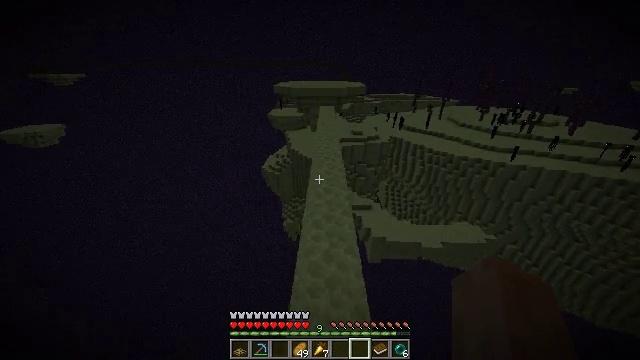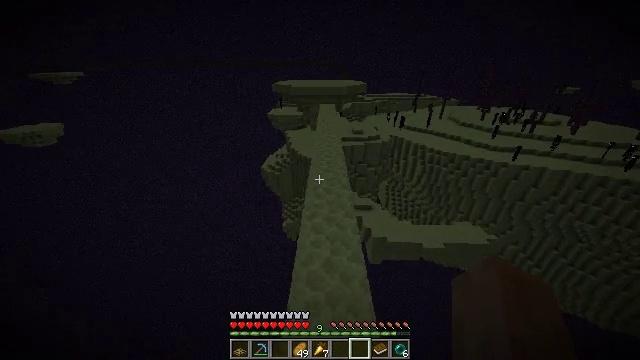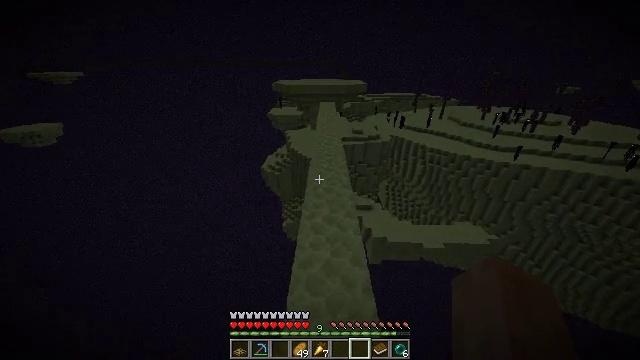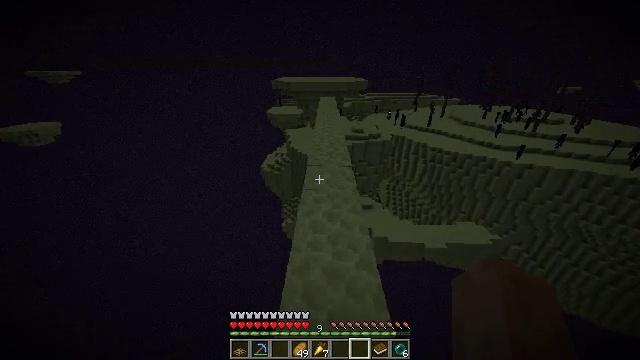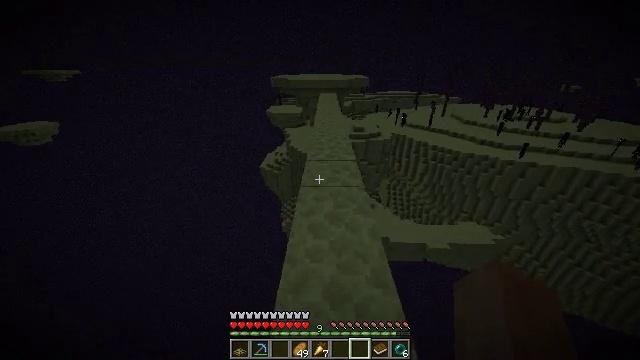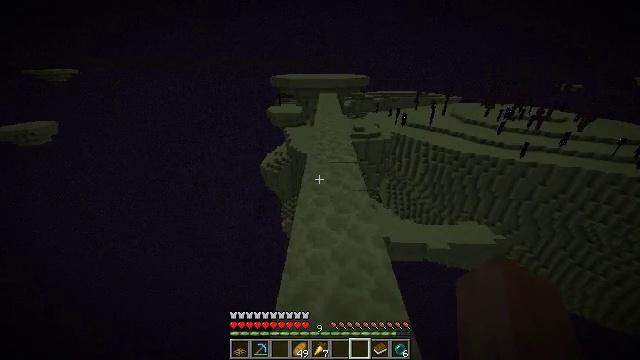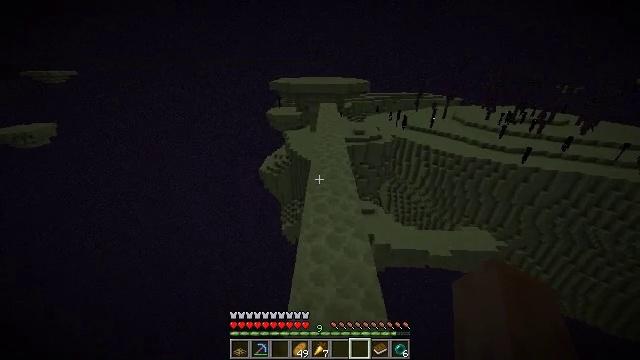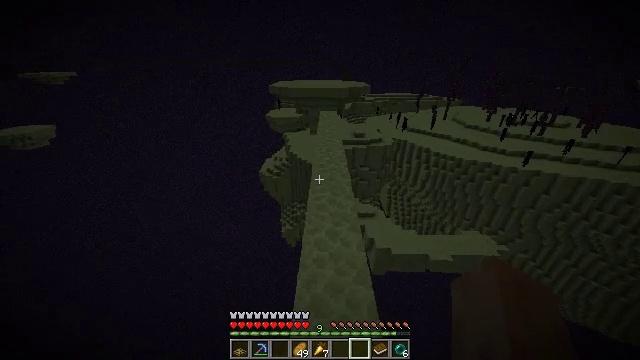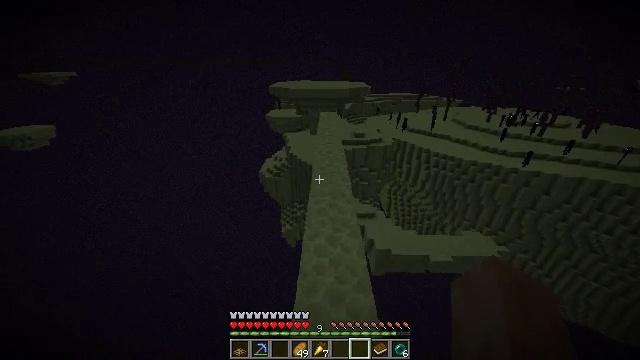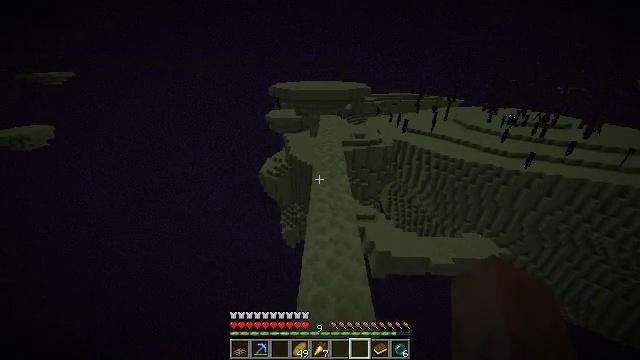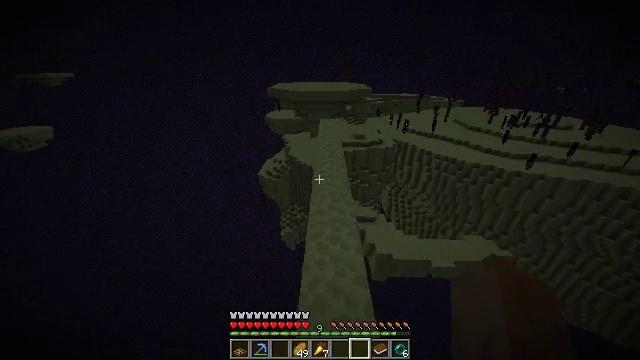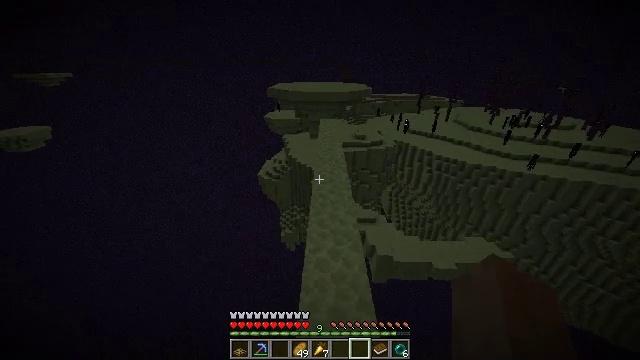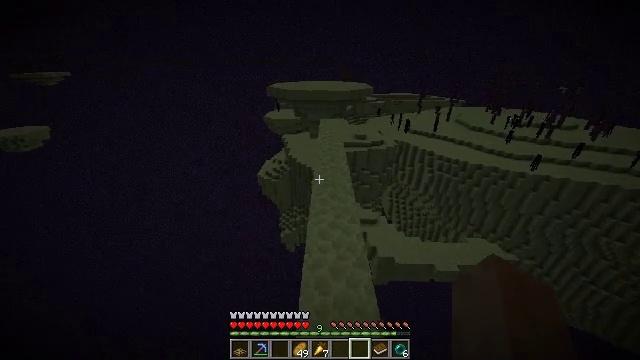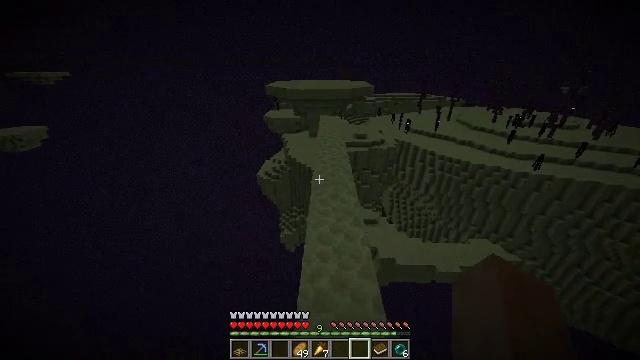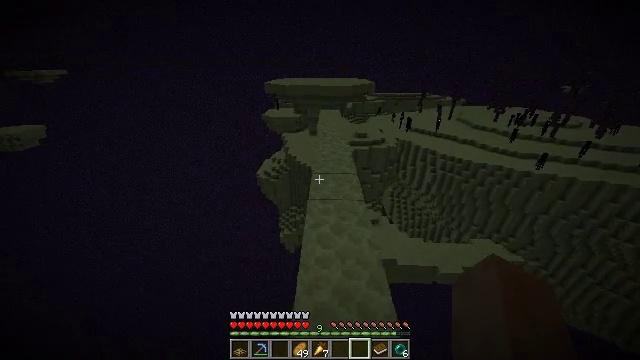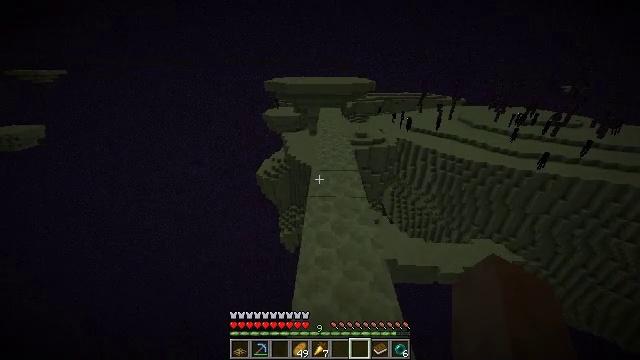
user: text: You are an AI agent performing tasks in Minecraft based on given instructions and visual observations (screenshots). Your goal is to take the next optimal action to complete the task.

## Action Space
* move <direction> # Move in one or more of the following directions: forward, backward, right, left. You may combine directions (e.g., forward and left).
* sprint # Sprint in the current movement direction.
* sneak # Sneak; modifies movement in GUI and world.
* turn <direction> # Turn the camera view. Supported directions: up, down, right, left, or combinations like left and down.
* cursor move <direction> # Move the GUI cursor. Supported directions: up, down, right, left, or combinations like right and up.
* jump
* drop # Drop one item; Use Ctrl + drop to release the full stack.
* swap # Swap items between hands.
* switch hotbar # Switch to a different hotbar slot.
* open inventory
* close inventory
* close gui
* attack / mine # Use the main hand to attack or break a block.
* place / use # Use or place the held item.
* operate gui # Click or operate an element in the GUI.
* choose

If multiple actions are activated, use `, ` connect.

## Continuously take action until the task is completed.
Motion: motion action
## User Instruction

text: Mine the end stone in the End dimension.
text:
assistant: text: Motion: move forward, sprint, jump
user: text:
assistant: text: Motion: move forward, sprint, jump
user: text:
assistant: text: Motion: move forward, sprint, jump
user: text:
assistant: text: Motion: move forward, sprint, jump
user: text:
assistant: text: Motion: move forward, sprint, jump
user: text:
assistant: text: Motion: move forward, sprint, jump
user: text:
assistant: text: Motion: move forward, sprint, jump
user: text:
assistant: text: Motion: move forward, sprint, jump
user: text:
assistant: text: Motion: move forward, sprint, jump
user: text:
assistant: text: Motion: move forward, sprint, jump
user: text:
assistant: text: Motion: move forward, jump
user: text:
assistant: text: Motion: move forward, jump
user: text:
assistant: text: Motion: move forward, jump
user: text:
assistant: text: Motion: move forward, jump
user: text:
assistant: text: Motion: move forward, jump
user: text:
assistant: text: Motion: move forward, jump
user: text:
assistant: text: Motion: move forward, sprint, jump
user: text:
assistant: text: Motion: move forward, sprint, jump
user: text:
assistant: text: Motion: move forward, sprint, jump
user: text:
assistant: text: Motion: move forward, sprint, jump
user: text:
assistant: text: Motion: move forward, sprint, jump
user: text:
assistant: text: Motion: move forward, sprint, jump
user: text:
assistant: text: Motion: move forward, jump
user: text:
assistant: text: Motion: move forward
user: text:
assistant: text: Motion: move forward
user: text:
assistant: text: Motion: move forward
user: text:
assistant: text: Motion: move forward
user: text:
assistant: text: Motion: move forward
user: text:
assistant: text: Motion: move forward, turn right and down
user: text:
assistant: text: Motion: move forward